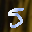
Label: 5